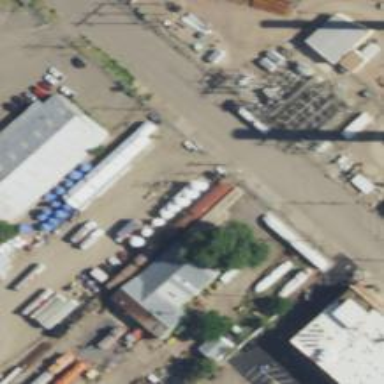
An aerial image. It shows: Storage tank that is man-made.